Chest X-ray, PA view. Patient: 32 years old, sex M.
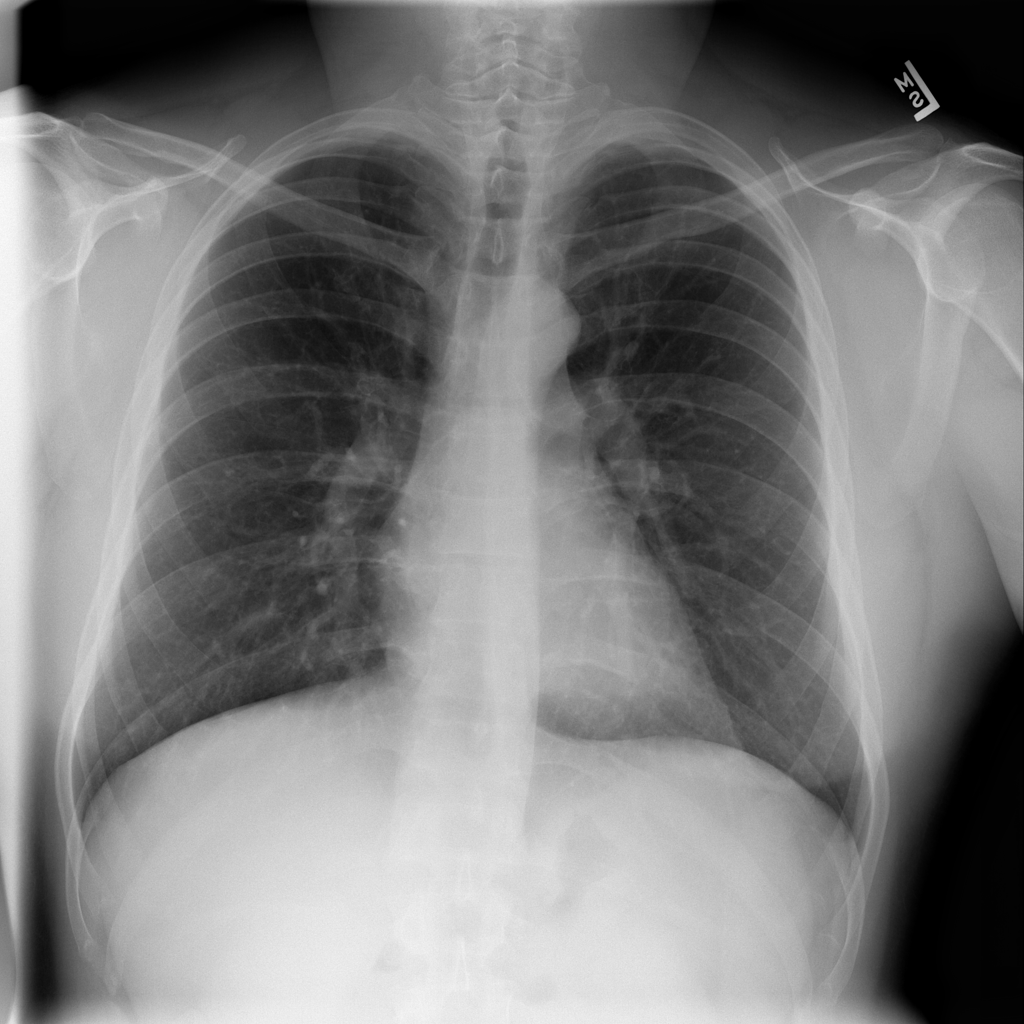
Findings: No Finding